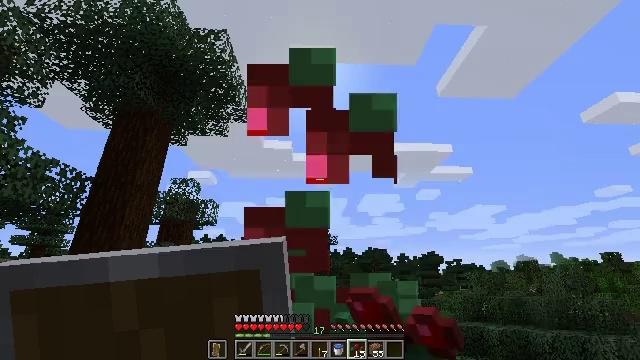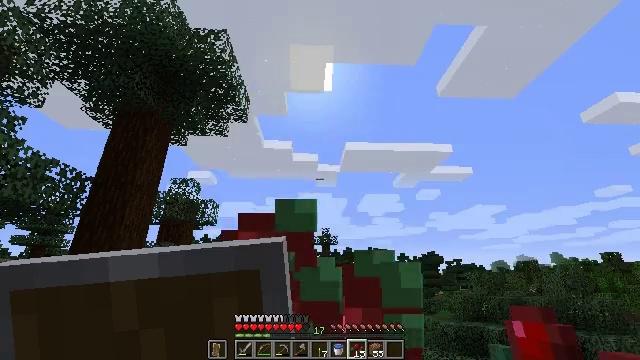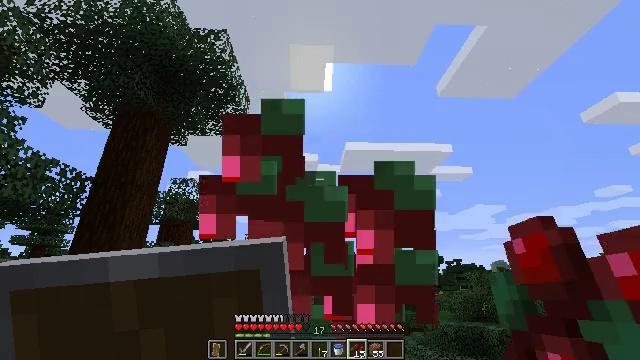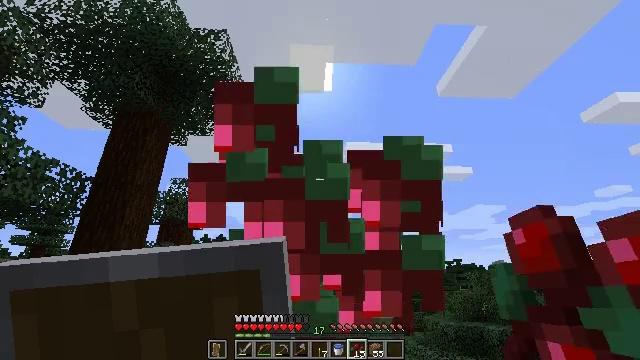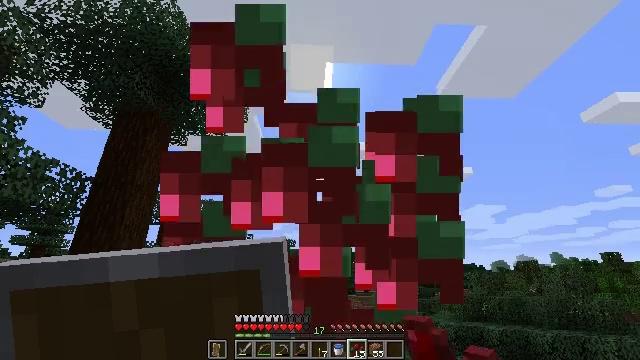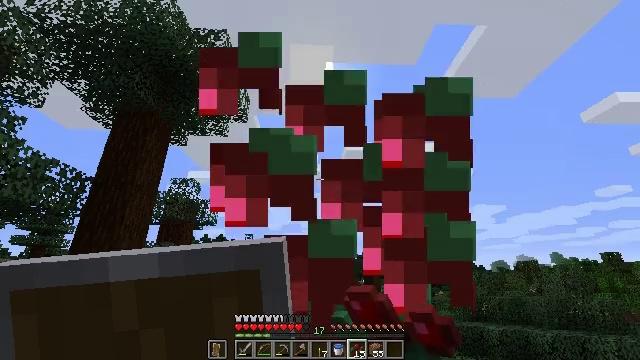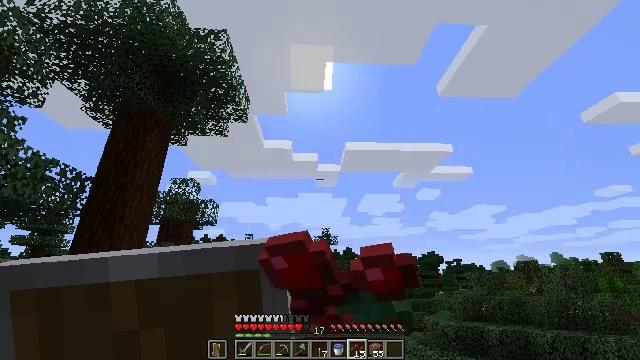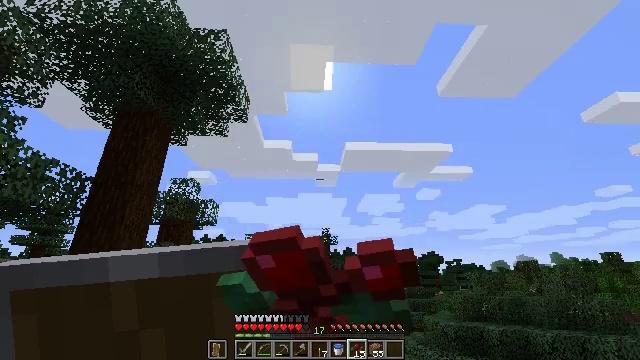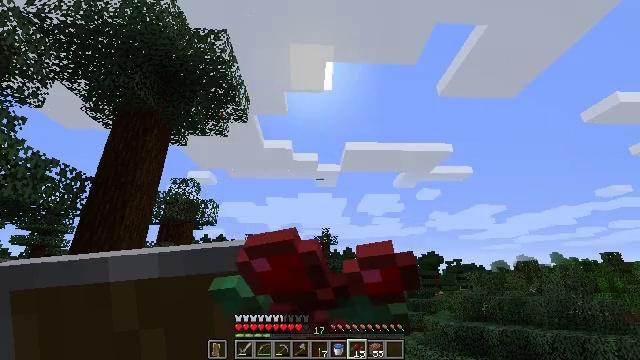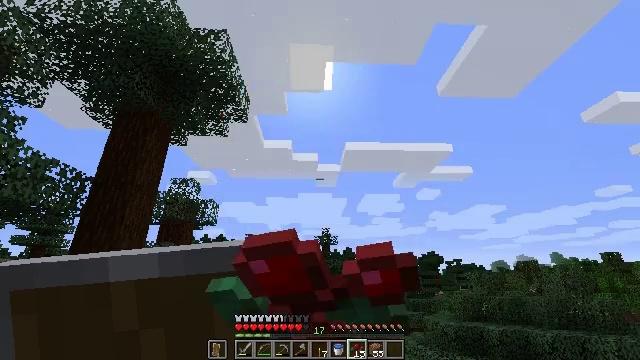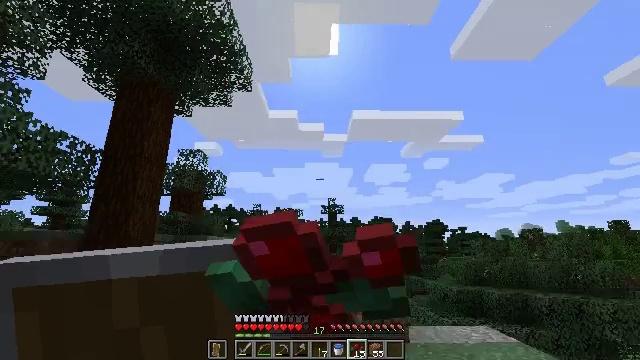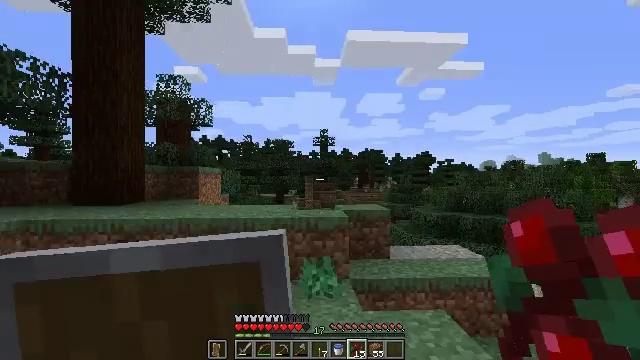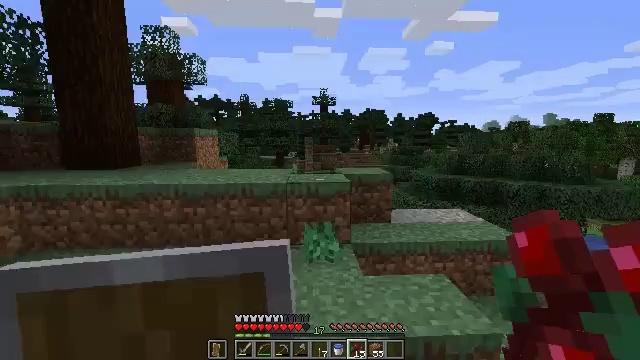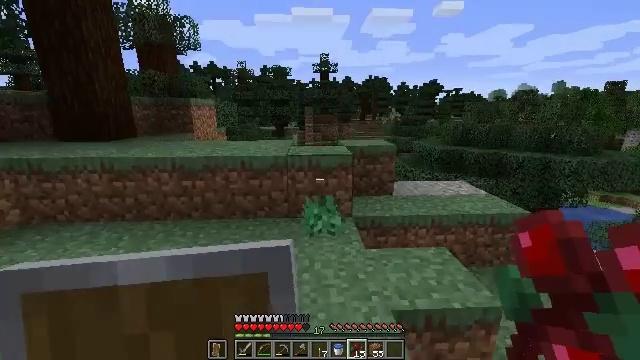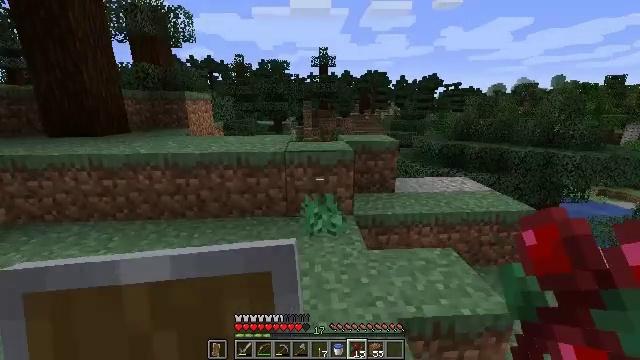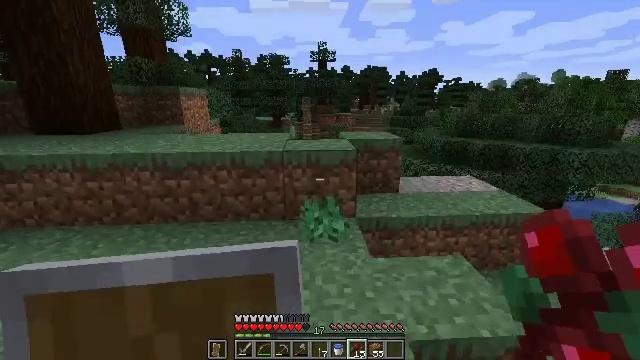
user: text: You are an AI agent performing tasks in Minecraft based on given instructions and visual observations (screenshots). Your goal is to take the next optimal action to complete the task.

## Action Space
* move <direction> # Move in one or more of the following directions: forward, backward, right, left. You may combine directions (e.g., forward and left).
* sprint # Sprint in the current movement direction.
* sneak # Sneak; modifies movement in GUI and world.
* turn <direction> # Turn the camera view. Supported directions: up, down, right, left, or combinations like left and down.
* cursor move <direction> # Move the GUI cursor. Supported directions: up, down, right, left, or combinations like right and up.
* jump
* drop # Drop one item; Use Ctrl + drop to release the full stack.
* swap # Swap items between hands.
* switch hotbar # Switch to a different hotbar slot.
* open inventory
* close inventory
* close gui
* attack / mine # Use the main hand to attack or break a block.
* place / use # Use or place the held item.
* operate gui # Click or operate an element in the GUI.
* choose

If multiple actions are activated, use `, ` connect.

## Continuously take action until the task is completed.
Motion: motion action
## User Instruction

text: Break the grass block.
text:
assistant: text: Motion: use / place
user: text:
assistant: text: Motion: use / place
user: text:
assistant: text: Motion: use / place
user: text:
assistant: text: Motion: use / place
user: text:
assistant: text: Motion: use / place
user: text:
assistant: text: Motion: use / place
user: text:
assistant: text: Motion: use / place
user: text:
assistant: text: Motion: use / place
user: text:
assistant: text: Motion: use / place
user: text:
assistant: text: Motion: turn left and down, use / place
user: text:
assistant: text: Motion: move forward, turn right and down
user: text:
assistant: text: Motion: move forward, turn down
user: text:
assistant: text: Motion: move forward, turn down
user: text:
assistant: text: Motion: move forward, turn down
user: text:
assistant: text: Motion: move forward
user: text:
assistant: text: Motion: move forward, turn left and down
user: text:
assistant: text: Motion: move forward, turn left and down
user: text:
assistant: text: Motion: move forward, sprint, turn left and up
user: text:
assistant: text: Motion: move forward, sprint, turn left and up
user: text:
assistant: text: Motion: move forward, turn left
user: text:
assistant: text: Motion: move forward
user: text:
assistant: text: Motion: move forward, turn right
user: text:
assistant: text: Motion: move forward, turn right, jump
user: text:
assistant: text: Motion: move forward, turn right, jump
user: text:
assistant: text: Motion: move forward, turn right, jump
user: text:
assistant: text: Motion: move forward, turn right and down, jump
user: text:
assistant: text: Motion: move forward
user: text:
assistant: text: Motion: move forward
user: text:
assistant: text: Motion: move forward
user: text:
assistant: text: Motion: move forward, turn right and down